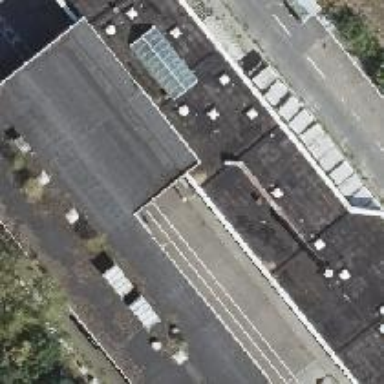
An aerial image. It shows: View of roof of building.